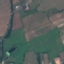
Label: Pasture